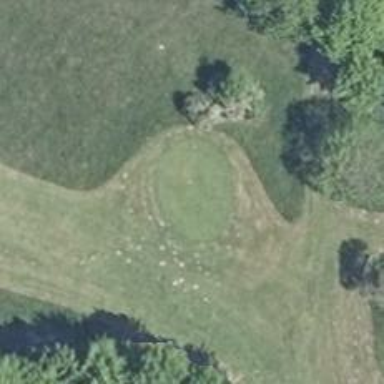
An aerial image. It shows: Golf tee.